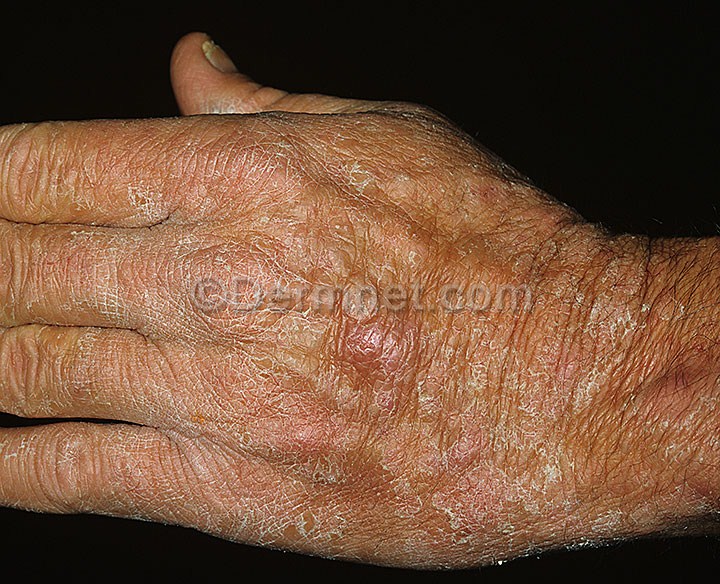
Disease: Tinea Ringworm Candidiasis and other Fungal Infections